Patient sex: M
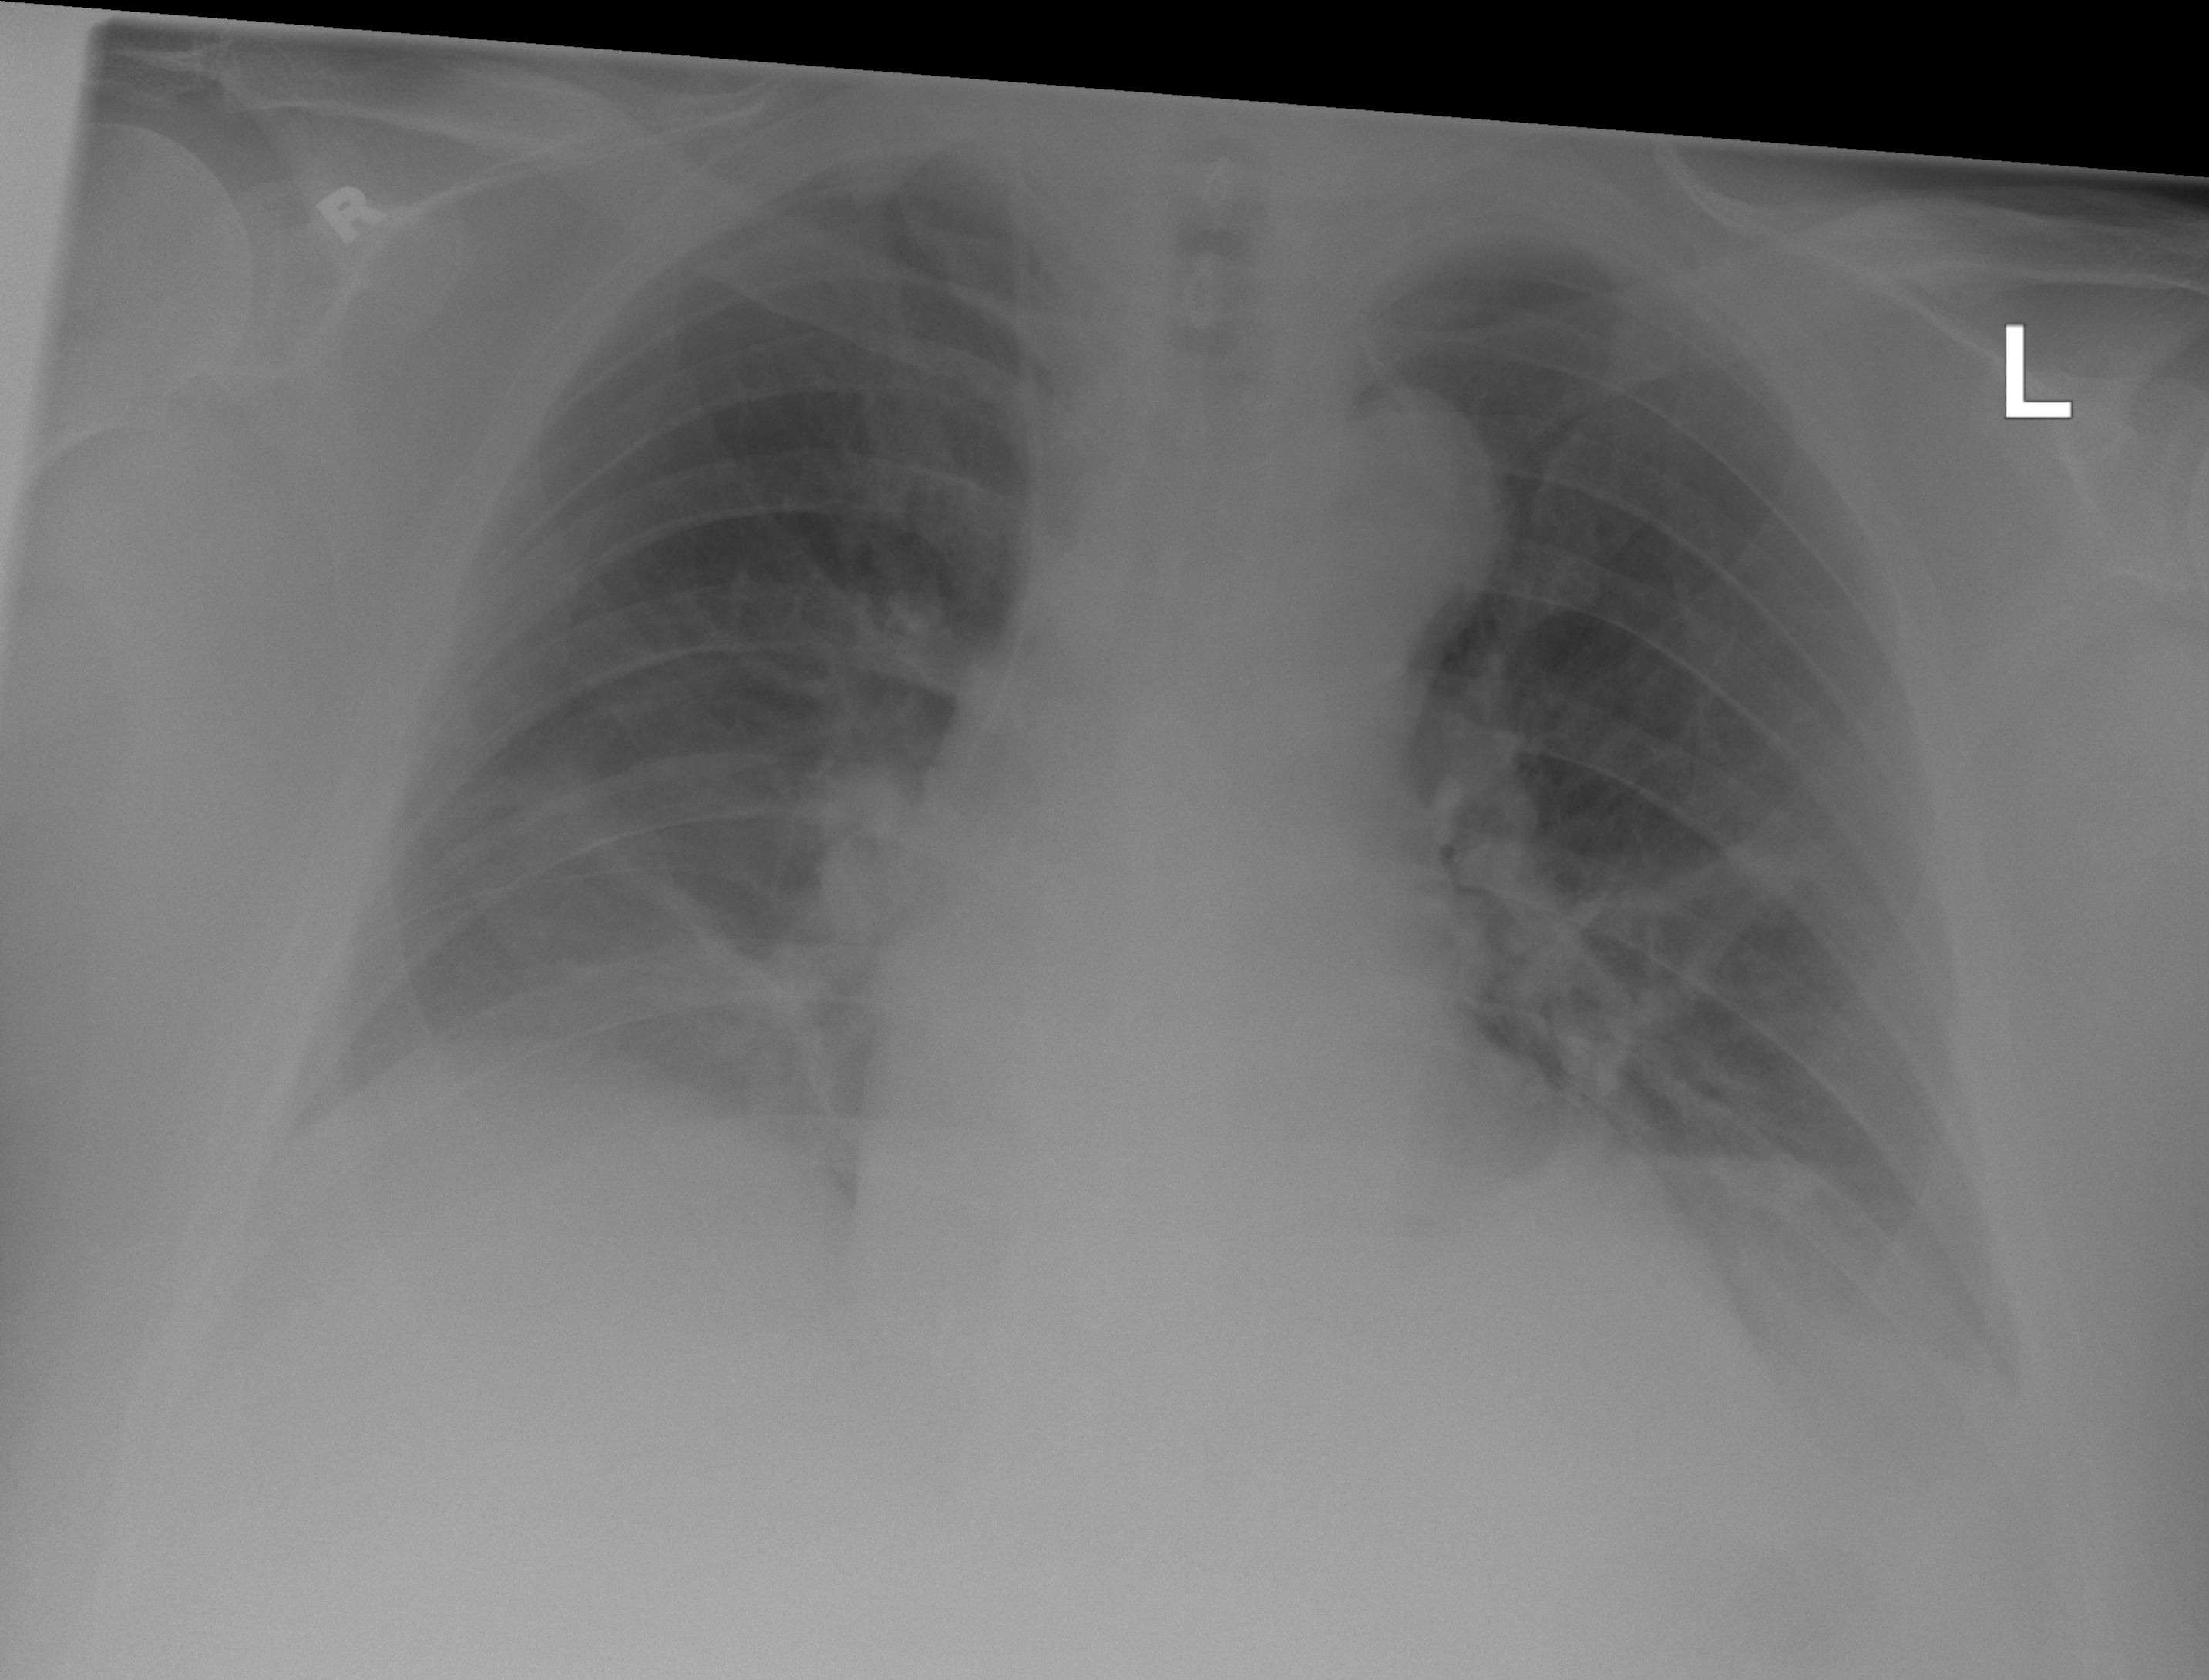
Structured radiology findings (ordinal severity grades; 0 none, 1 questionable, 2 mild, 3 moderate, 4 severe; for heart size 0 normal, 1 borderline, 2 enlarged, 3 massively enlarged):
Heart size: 0
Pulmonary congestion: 1
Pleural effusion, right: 1
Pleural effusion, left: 2
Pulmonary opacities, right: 0
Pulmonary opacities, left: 2
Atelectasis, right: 2
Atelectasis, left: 2